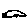
Label: car